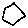
Label: hexagon